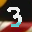
Label: 3